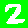
Digit: 2